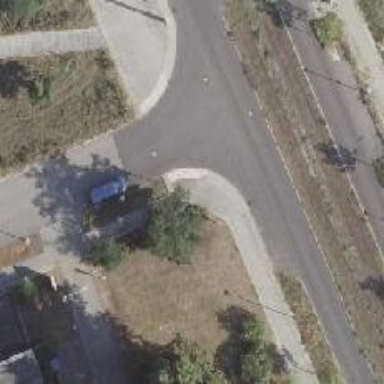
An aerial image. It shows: Unclassified road with asphalt surface. There is parking lane on the right side.